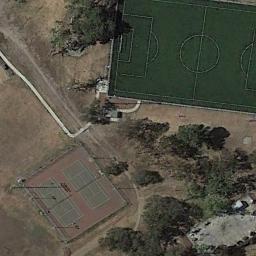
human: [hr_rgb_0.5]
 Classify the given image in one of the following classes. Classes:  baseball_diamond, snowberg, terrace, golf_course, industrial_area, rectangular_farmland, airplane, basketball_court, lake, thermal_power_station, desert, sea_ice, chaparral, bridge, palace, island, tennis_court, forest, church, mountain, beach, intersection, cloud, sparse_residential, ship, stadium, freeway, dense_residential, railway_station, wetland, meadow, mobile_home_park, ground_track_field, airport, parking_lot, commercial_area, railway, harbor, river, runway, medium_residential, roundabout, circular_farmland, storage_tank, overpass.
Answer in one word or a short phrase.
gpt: tennis_court